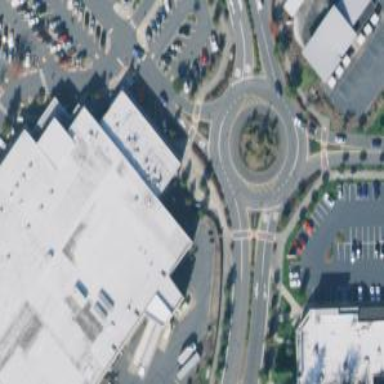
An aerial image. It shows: Unclassified road leading to roundabout junction.